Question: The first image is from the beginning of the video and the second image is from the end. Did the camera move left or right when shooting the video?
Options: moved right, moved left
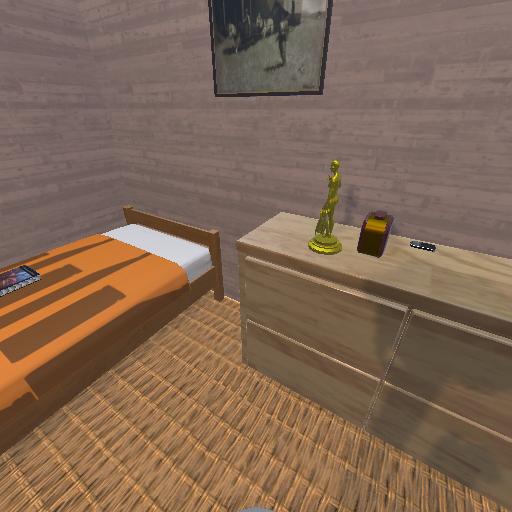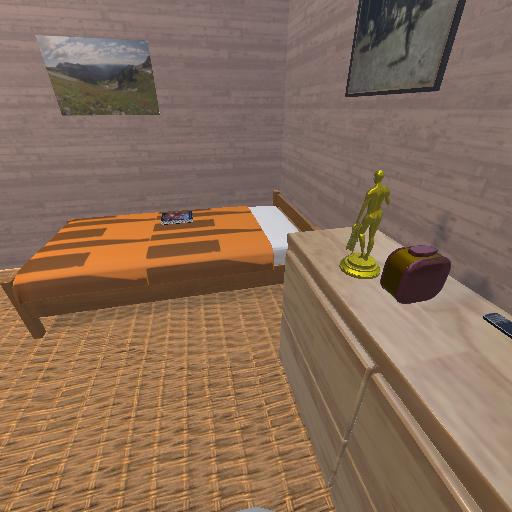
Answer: moved right